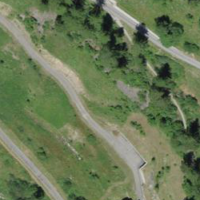
EUNIS habitat code: 43
Species observed at this site:
Pimpinella major
Salvia pratensis